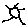
Label: sun